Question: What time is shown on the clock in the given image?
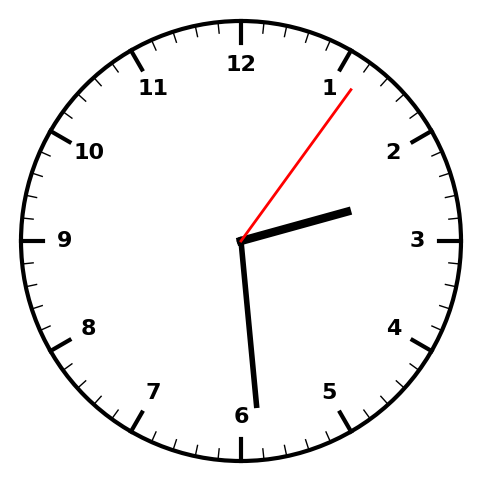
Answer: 02:29:06